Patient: sex M, age 42
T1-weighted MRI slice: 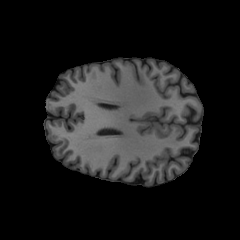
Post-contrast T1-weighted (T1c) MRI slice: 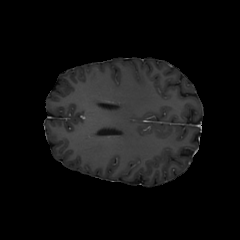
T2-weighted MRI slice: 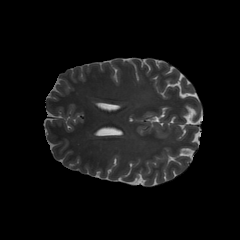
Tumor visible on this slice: no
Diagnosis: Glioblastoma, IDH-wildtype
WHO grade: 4